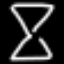
Label: hourglass